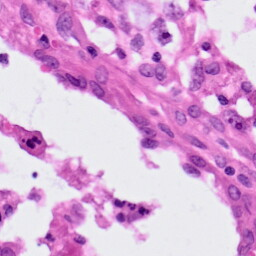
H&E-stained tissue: Lung